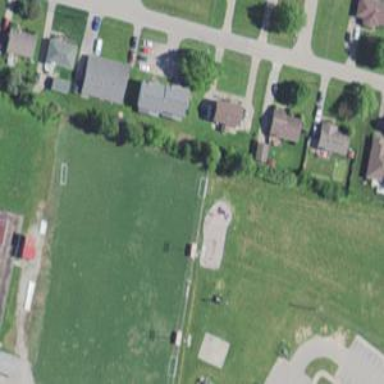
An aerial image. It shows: Soccer pitch for leisure land activities.